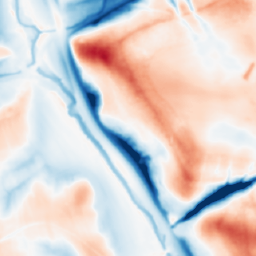
Category: multiscale
Decomposition family: dog_multiscale
Decomposition parameters: sigma_ratio: 1.6
n_scales: 6
base_sigma: 1
Upsampling method: area
Upsampling parameters: scale: 2
Upsampling scale: 2